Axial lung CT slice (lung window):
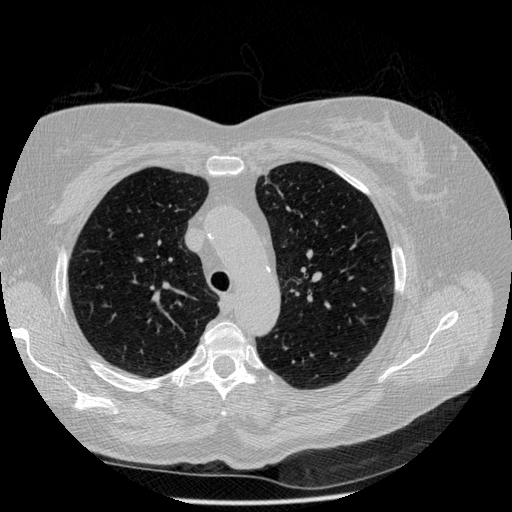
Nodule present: no